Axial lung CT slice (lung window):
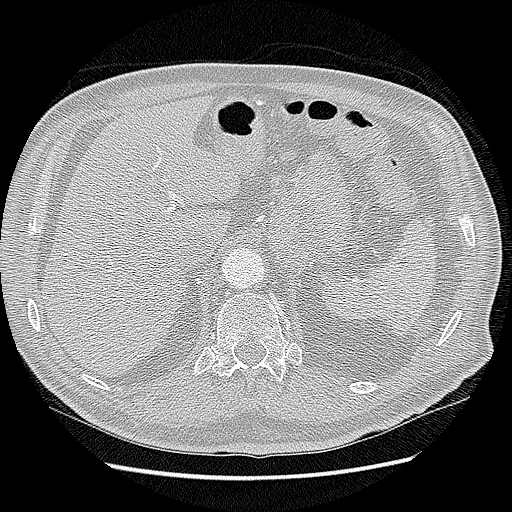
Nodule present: no